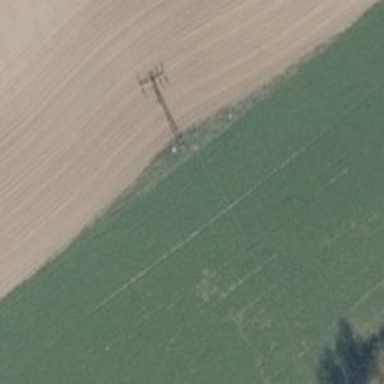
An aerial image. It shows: Minor power line.